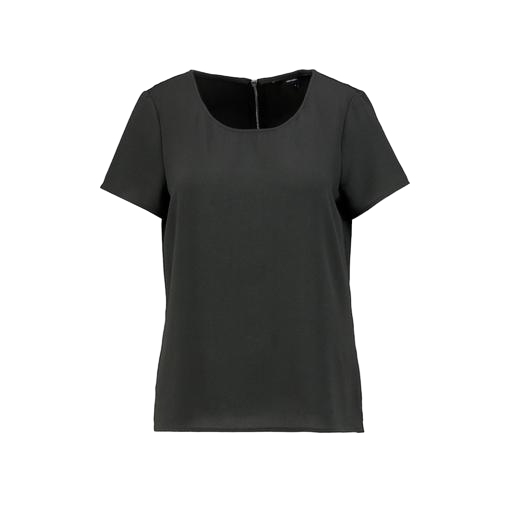
short-sleeve top only macy, a-line t-shirt, black short-sleeved blouse, white background